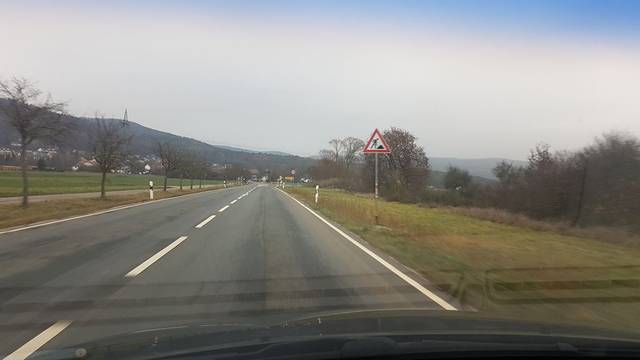
Region: Germany
Coordinates: 49.881, 11.004